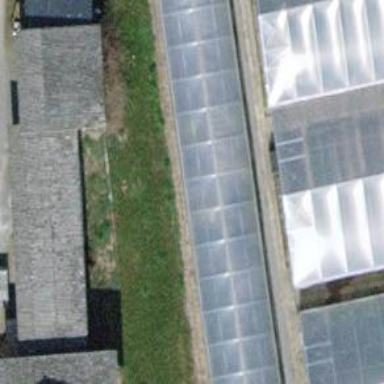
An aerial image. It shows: Greenhouse.